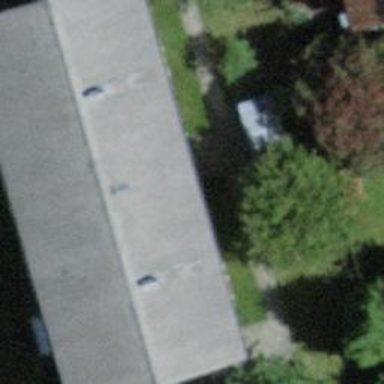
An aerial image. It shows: Residential building.